Question: I'm trying to make an UITableView with prototype cells. Now i'm getting into a problem. I use 3 kind of different prototype cells, and in 2 of them there is a UITextField.
I'm doing it on this way, i have subclassed the UITableViewCell 2 times, for the Outlets of my UITextFields for getting the information out of the Fields.
Am i'm doing it on the right way? Or do i need to redo my approach?
'''
- (UITableViewCell *)tableView:(UITableView *)tableView cellForRowAtIndexPath:(NSIndexPath *)indexPath{
static NSString *CellIdentifier;
switch (indexPath.section) {
case 0:{
CellIdentifier = @"nameCell";
naamCell *cell = [tableView dequeueReusableCellWithIdentifier:CellIdentifier];
if (cell == nil) {
cell = [[naamCell alloc] initWithStyle:UITableViewCellStyleDefault reuseIdentifier:CellIdentifier];
}
[cell setSelectionStyle: UITableViewCellSelectionStyleNone];
return cell;
break;
}
default:{
if(indexPath.row == [[_diceArray objectAtIndex:indexPath.section]count]){
CellIdentifier = @"addCell";
}else{
CellIdentifier = @"optionCell";
optionCell *cell = [tableView dequeueReusableCellWithIdentifier:CellIdentifier];
if (cell == nil) {
cell = [[optionCell alloc] initWithStyle:UITableViewCellStyleDefault reuseIdentifier:CellIdentifier];
}
[[cell optionCell] setText:[NSString stringWithFormat:@"%@", [[_diceArray objectAtIndex:indexPath.section] objectAtIndex:indexPath.row]]] ;
[cell setSelectionStyle: UITableViewCellSelectionStyleNone];
return cell;
}
break;
}
}
UITableViewCell *cell = [tableView dequeueReusableCellWithIdentifier:CellIdentifier];
if (cell == nil) {
cell = [[UITableViewCell alloc] initWithStyle:UITableViewCellStyleDefault reuseIdentifier:CellIdentifier];
}
[cell setSelectionStyle: UITableViewCellSelectionStyleNone];
return cell;
}
'''
EDIT:
So here is a picture of what is happening. So i have 2 sections. Added like 2 things in my textfields there. Delete one from section 2. The content from the UITextField goes to section 3 and doesn't get deleted:

EDIT 2:
I've updated the code. So people can dynamically edit the UITextField. I'm getting there i think, tested it with presented NSStrings in my Array, then Cell.textfield.text = text from array from index of section.
Now i need to find a way that the user can add text on it's own, and when pressing or changing textfield the text get's saved to my array and then do [Table ReloadData]; Or is this not the right way to do it?
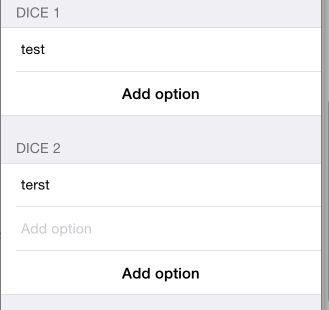
Answer: I think i have finally gotten it!
Needed to implement this:
'''
- (void) textFieldDidEndEditing:(UITextField *)textField {
UIView* v = textField;
do {
v = v.superview;
} while (![v isKindOfClass: [UITableViewCell class]]);
optionCell* cell = (optionCell*)v;
NSIndexPath* ip = [self._tabel indexPathForCell:cell];
if (![textField.text isEqual:[[_diceArray objectAtIndex:ip.section] objectAtIndex:ip.row]]) {
[[_diceArray objectAtIndex:ip.section] setObject:textField.text atIndex:ip.row];
}
}
'''